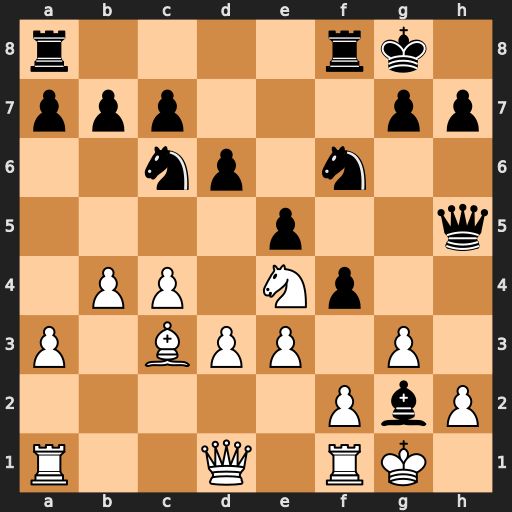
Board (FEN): r4rk1/ppp3pp/2np1n2/4p2q/1PP1Np2/P1BPP1P1/5PbP/R2Q1RK1
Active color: w
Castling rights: -
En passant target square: -
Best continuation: Nxf6+ Rxf6 Qxh5